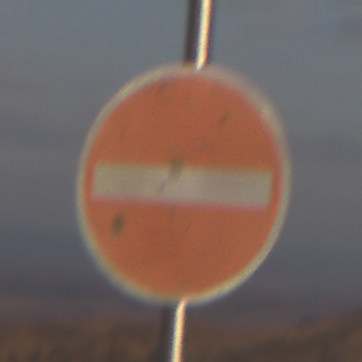
Verkehrszeichen: VerbotDerEinfahrt
Umgebung: Outdoor, Nature
Tageszeit: SunriseSunset
Wetter: PartlyCloudy
Licht: Natural
Jahreszeit: NotSpecified
Kontrast: HighContrast